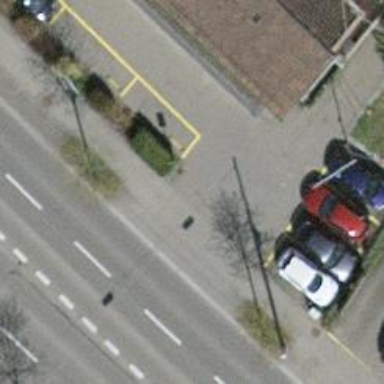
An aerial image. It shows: Unmarked crossing with traffic calming table on the road.